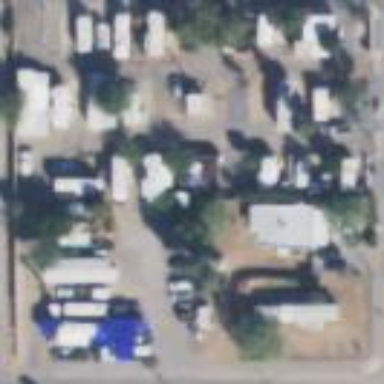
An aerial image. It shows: Residential area known as trailer park.